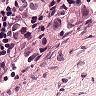
Metastatic tissue present: yes